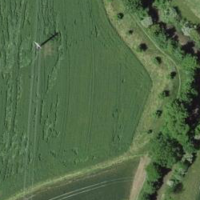
EUNIS habitat code: 24
Species observed at this site:
Alnus glutinosa